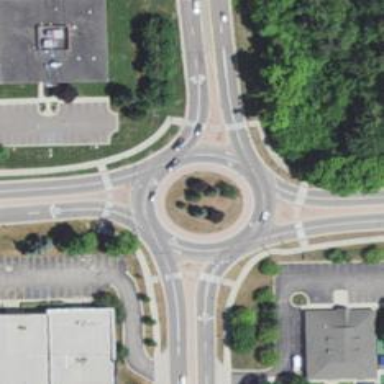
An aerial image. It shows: Secondary road around roundabout.